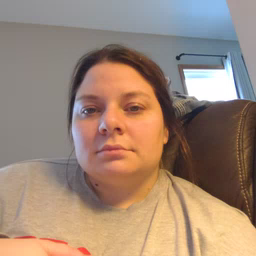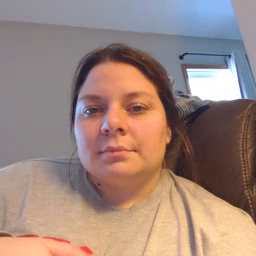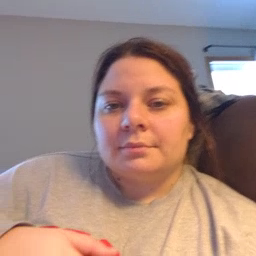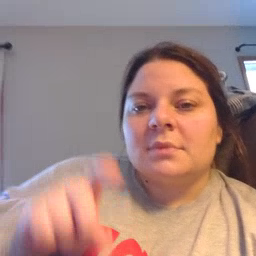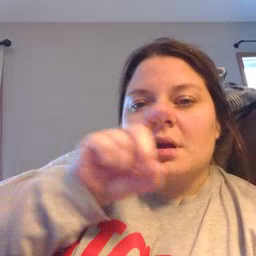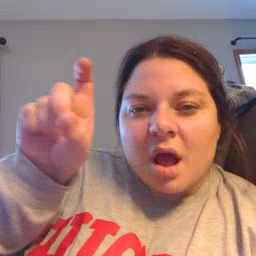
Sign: closet